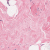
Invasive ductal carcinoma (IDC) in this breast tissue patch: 0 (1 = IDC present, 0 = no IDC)